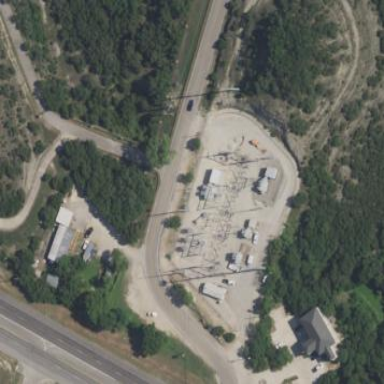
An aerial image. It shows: Distribution level power substation surrounded by fence.